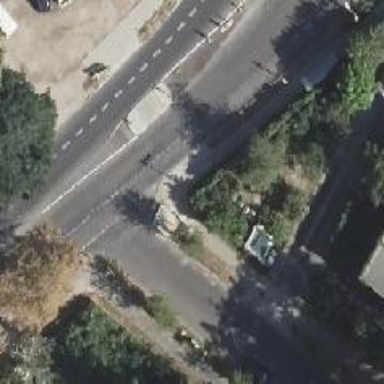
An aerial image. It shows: Unmarked crossing on the road.